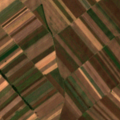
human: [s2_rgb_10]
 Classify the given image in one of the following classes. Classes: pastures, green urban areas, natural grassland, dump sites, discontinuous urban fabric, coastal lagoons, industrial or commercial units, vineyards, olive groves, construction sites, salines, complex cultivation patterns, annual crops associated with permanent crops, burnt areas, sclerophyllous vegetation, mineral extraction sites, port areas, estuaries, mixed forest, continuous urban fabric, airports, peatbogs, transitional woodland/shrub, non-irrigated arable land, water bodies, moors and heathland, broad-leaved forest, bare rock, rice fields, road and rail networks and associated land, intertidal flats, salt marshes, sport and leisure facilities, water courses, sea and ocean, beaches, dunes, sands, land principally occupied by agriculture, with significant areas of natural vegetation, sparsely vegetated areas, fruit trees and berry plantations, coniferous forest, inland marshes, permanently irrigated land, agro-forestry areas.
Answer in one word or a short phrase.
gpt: non-irrigated arable land